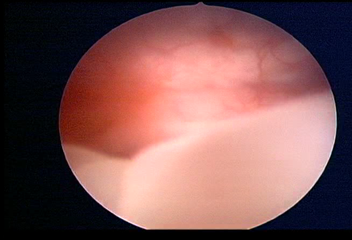
Modality: WLC
Class: Normal mucosa
Bladder cancer association: No